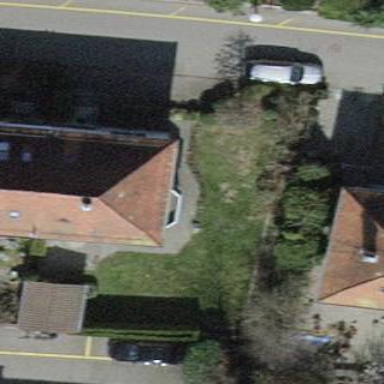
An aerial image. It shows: Building with tiled roof.